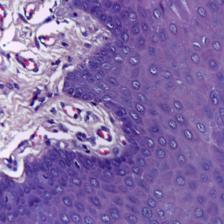
Diagnosis: Normal